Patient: sex M, age 58
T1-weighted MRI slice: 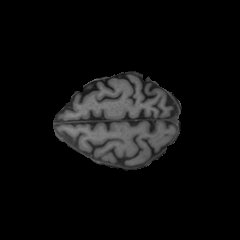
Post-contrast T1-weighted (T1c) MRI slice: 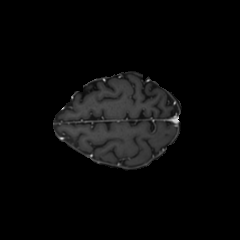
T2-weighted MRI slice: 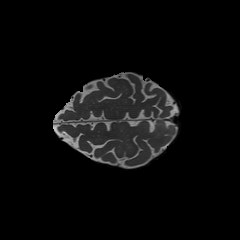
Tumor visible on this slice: no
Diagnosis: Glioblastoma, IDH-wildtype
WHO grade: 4